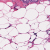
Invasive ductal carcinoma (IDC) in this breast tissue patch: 0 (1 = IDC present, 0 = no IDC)